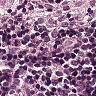
Metastatic tissue present: no